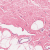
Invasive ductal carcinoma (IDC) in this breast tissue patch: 0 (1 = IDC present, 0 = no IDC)